Field crop: maize
Growth stage: 1
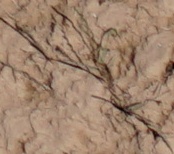
Species: lolium